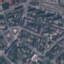
Land use / land cover: Residential